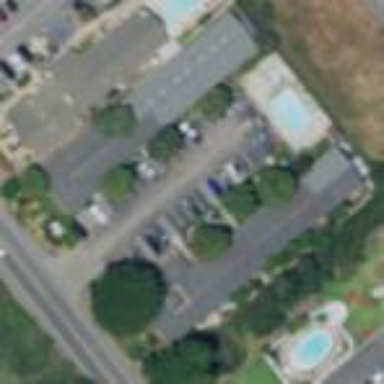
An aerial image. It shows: Hotel.